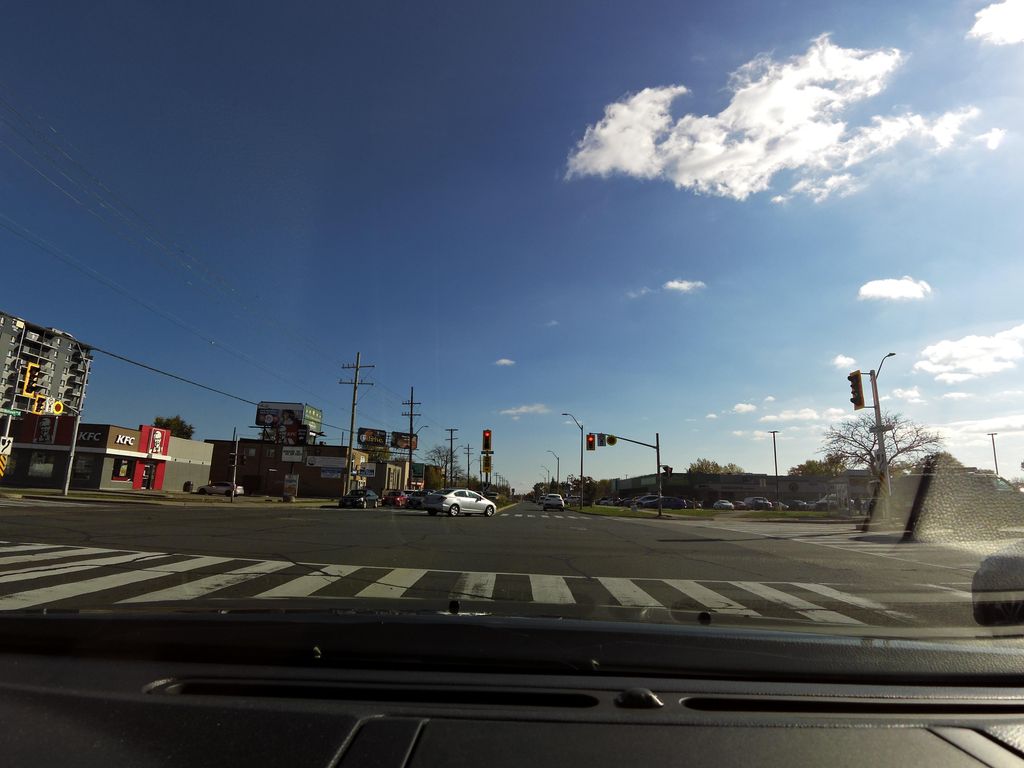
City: hamilton